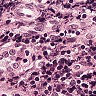
Metastatic tissue present: no